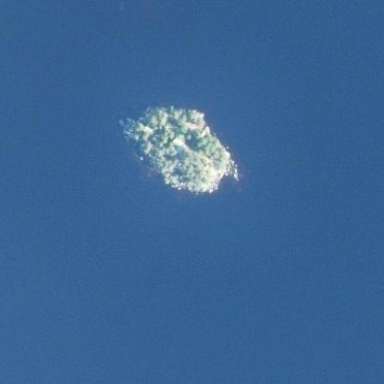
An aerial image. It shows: Islet.